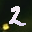
Label: 2